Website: lowes
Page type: review-order
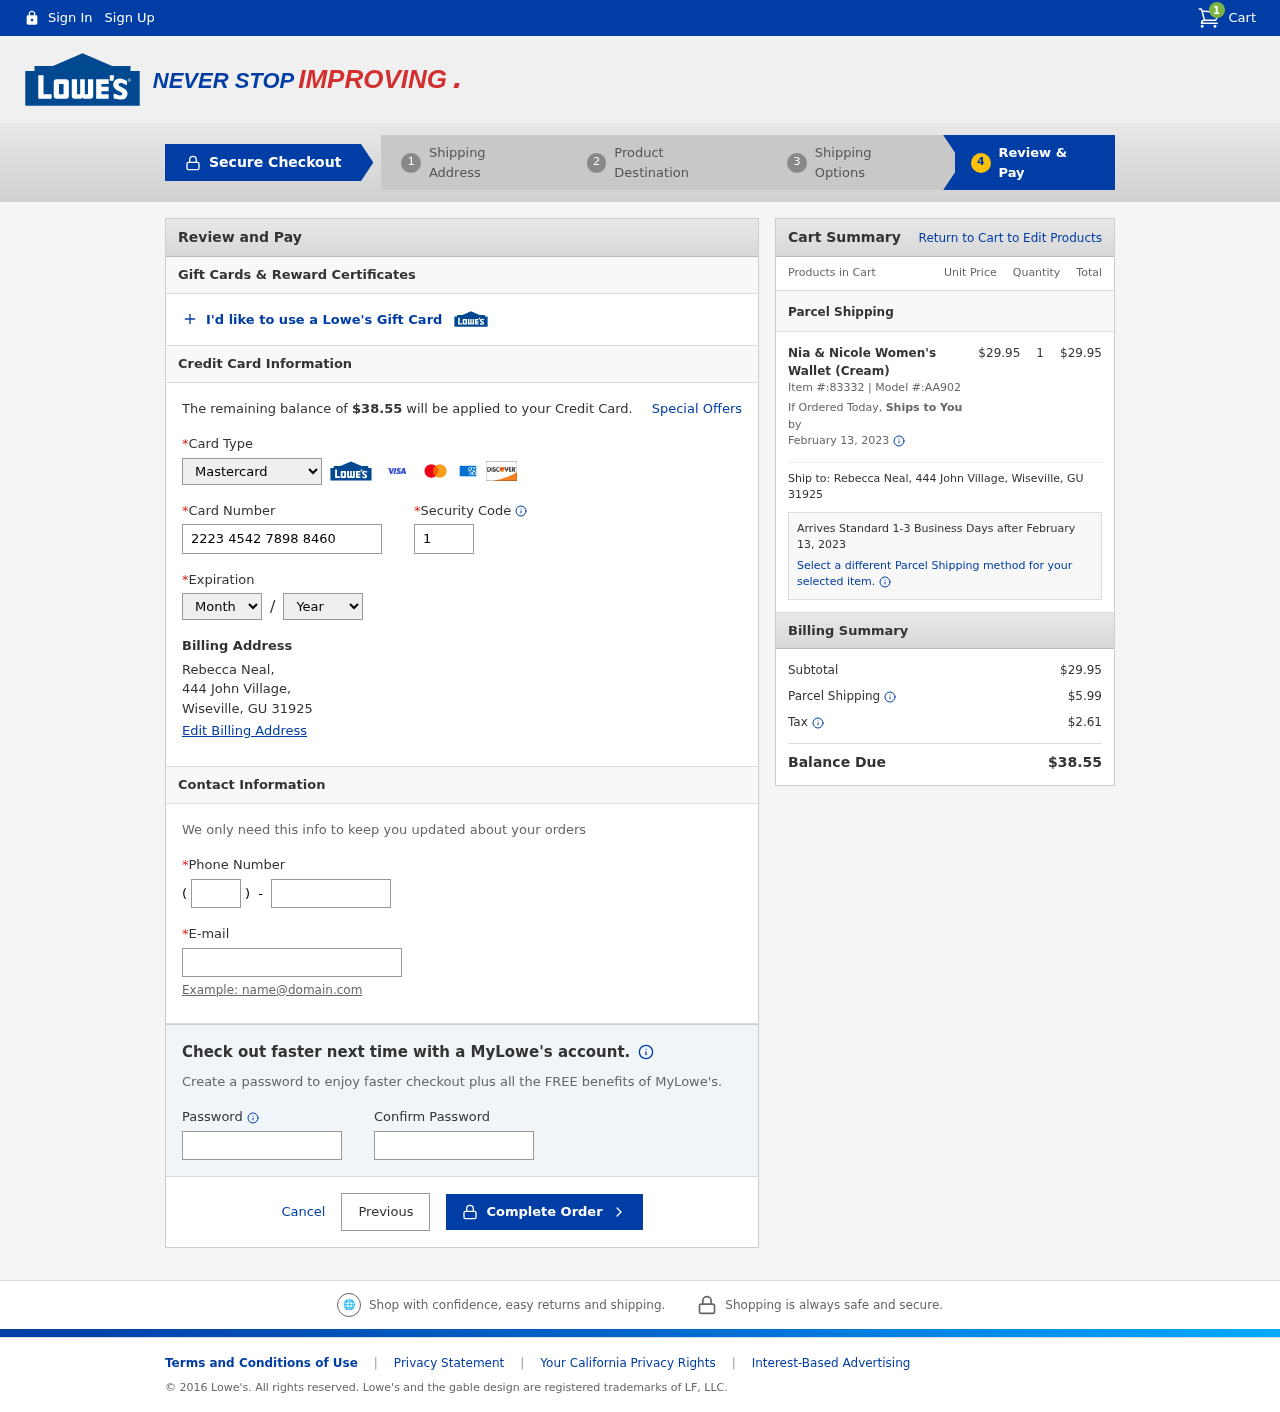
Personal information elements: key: PII_CARD_CVV
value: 163
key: PII_CARD_EXPIRY_MONTH
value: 07
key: PII_CARD_EXPIRY_YEAR
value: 27
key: PII_CARD_NUMBER
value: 2223 4542 7898 8460
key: PII_CARD_TYPE
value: Mastercard
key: PII_CITY
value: Wiseville
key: PII_EMAIL
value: rebecca_neal@gmail.com
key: PII_FULLNAME
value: Rebecca Neal,
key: PII_PHONE
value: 6368050046
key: PII_PHONE_AREA
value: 636
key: PII_POSTCODE
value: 31925
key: PII_STATE_ABBR
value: GU
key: PII_STREET
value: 444 John Village
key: PII_STREET
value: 444 John Village,
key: PII_FULLNAME2
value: Rebecca Neal
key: PII_STATE
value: GU
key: PII_POSTCODE_FULL
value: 31925
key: PII_CITY_STATE
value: Wiseville, GU
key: PII_CITY_STATE_ZIP
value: Wiseville, GU 31925
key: PII_POSTCODE_NUMERIC
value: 31925
Product elements: key: PRODUCT1_NAME
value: Nia & Nicole Women's Wallet (Cream)
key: PRODUCT1_PRICE
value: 29.95
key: PRODUCT1_QUANTITY
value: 1
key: PRODUCT1_ITEM_NUMBER
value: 83332
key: PRODUCT1_MODEL_NUMBER
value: AA902
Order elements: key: ORDER_NUM_ITEMS
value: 1
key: ORDER_TOTAL
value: $38.55
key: ORDER_SHIPPING_DATE
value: February 13, 2023
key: ORDER_SUBTOTAL
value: $29.95
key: ORDER_SHIPPING_DATE2
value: February 13, 2023
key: ORDER_SUBTOTAL2
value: $29.95
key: ORDER_SHIPPING_COST
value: $5.99
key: ORDER_TAX
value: $2.61